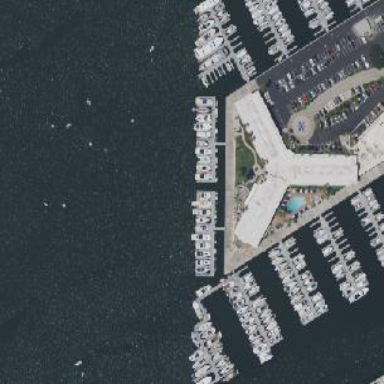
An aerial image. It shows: Man-made pier.